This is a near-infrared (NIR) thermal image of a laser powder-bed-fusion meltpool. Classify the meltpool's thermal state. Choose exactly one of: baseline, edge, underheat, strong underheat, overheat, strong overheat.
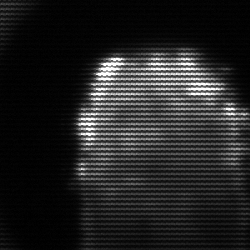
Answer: baseline